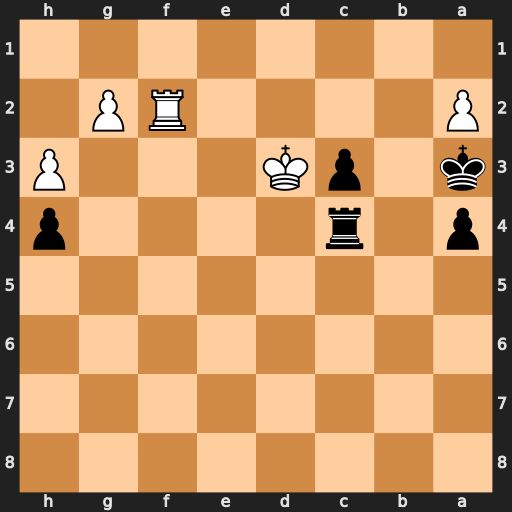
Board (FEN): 8/8/8/8/p1r4p/k1pK3P/P4RP1/8
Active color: b
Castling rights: -
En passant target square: -
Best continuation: c2 Kxc4 c1=Q+